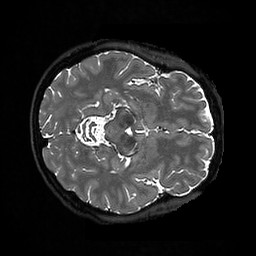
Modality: T2w
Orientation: axial
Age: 51
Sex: female
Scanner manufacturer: ge
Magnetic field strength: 3 T
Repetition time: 3.202 s
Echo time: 0.06589 s